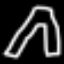
Label: pants